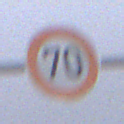
Verkehrszeichen: Geschwindigkeit70
Umgebung: Outdoor, Beach
Tageszeit: SunriseSunset
Wetter: Overcast
Licht: Natural
Jahreszeit: NotSpecified
Kontrast: LowContrast